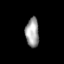
Tissue: lung
Cell type: Others
Senescence score: 0.235
Nuclear area (px): 387
Mean DAPI intensity: 158.488